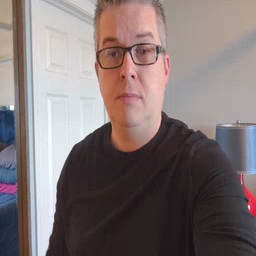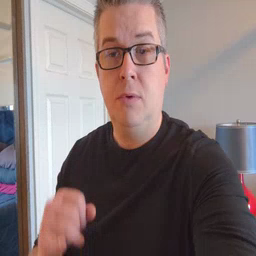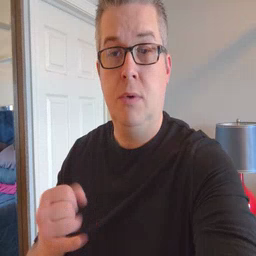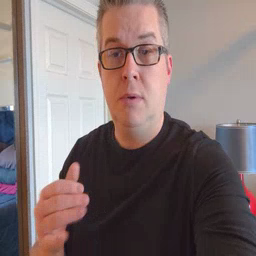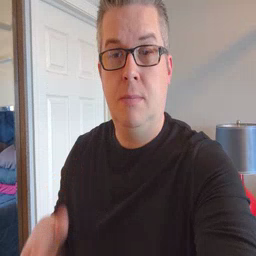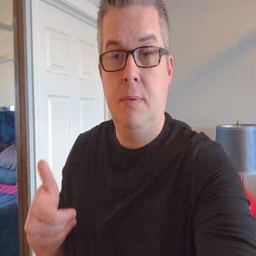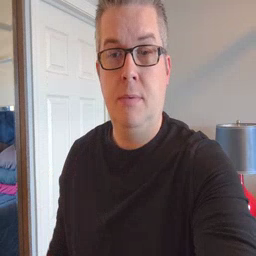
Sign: jeans